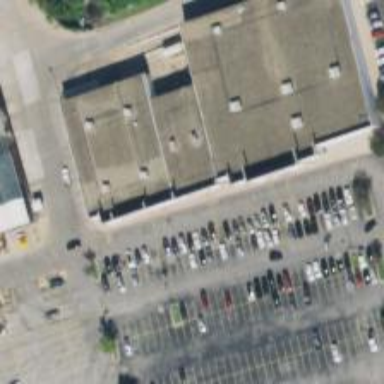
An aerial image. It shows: Retail building that houses department store.